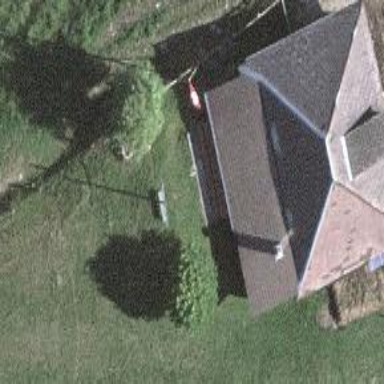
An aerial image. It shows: Hut.